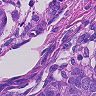
Metastatic tissue present: yes